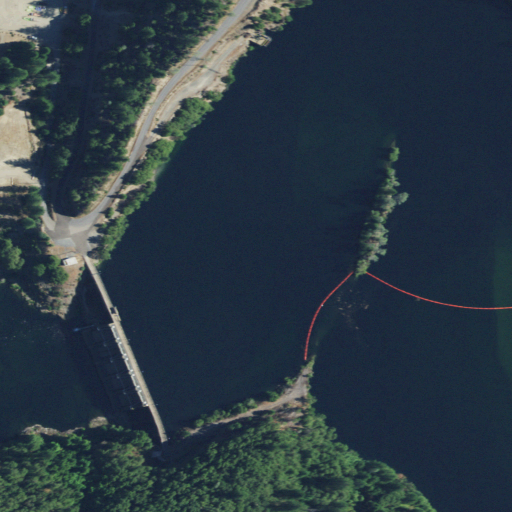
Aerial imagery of bar in California named Oxbow Bar containing open water, evergreen forest, shrub, and low intensity development